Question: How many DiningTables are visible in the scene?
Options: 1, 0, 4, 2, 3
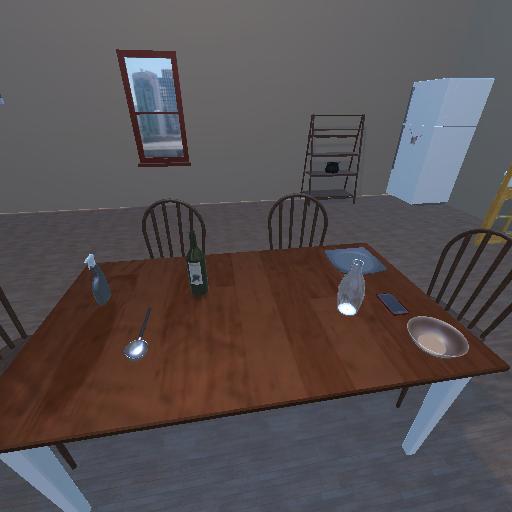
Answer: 1